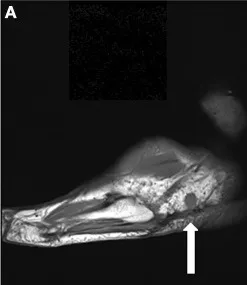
(A) Sagittal T1 weighted image obtained 6 months following the patient's SBRT treatment demonstrates interval decrease in the size of the dominant mass to 1.1 cm.
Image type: radiology (mri)